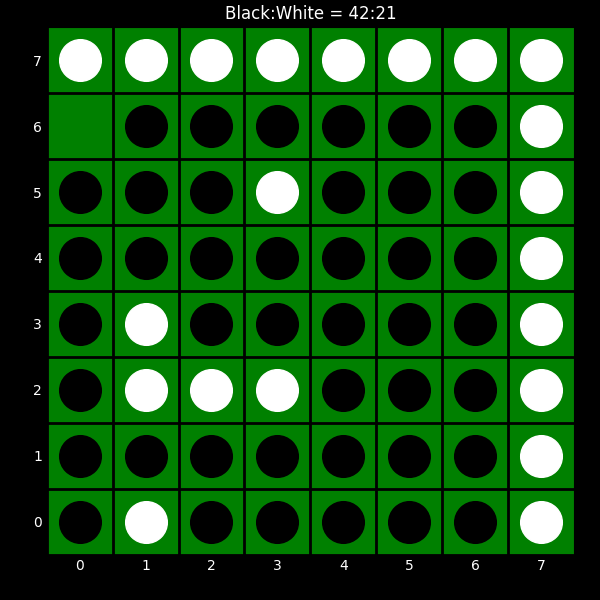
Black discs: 42
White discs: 21